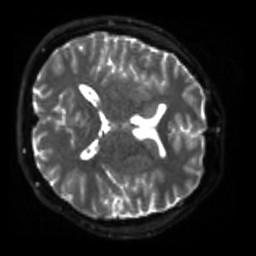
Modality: sbref
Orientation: axial
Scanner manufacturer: siemens
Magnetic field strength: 3 T
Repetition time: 4 s
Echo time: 0.0594 s